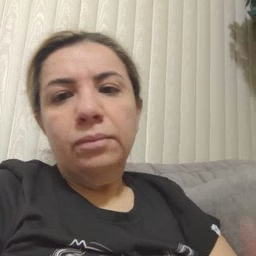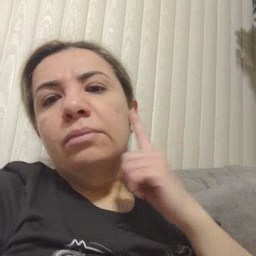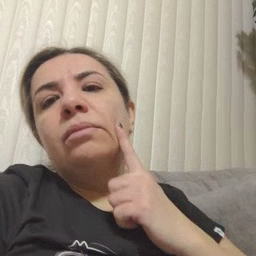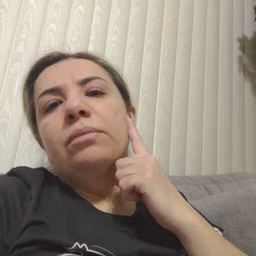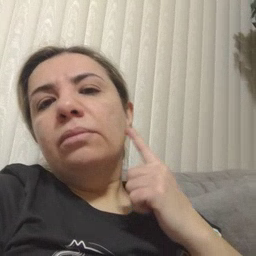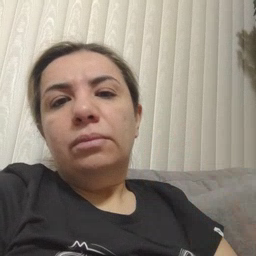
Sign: cheek